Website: lowes
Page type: review-order
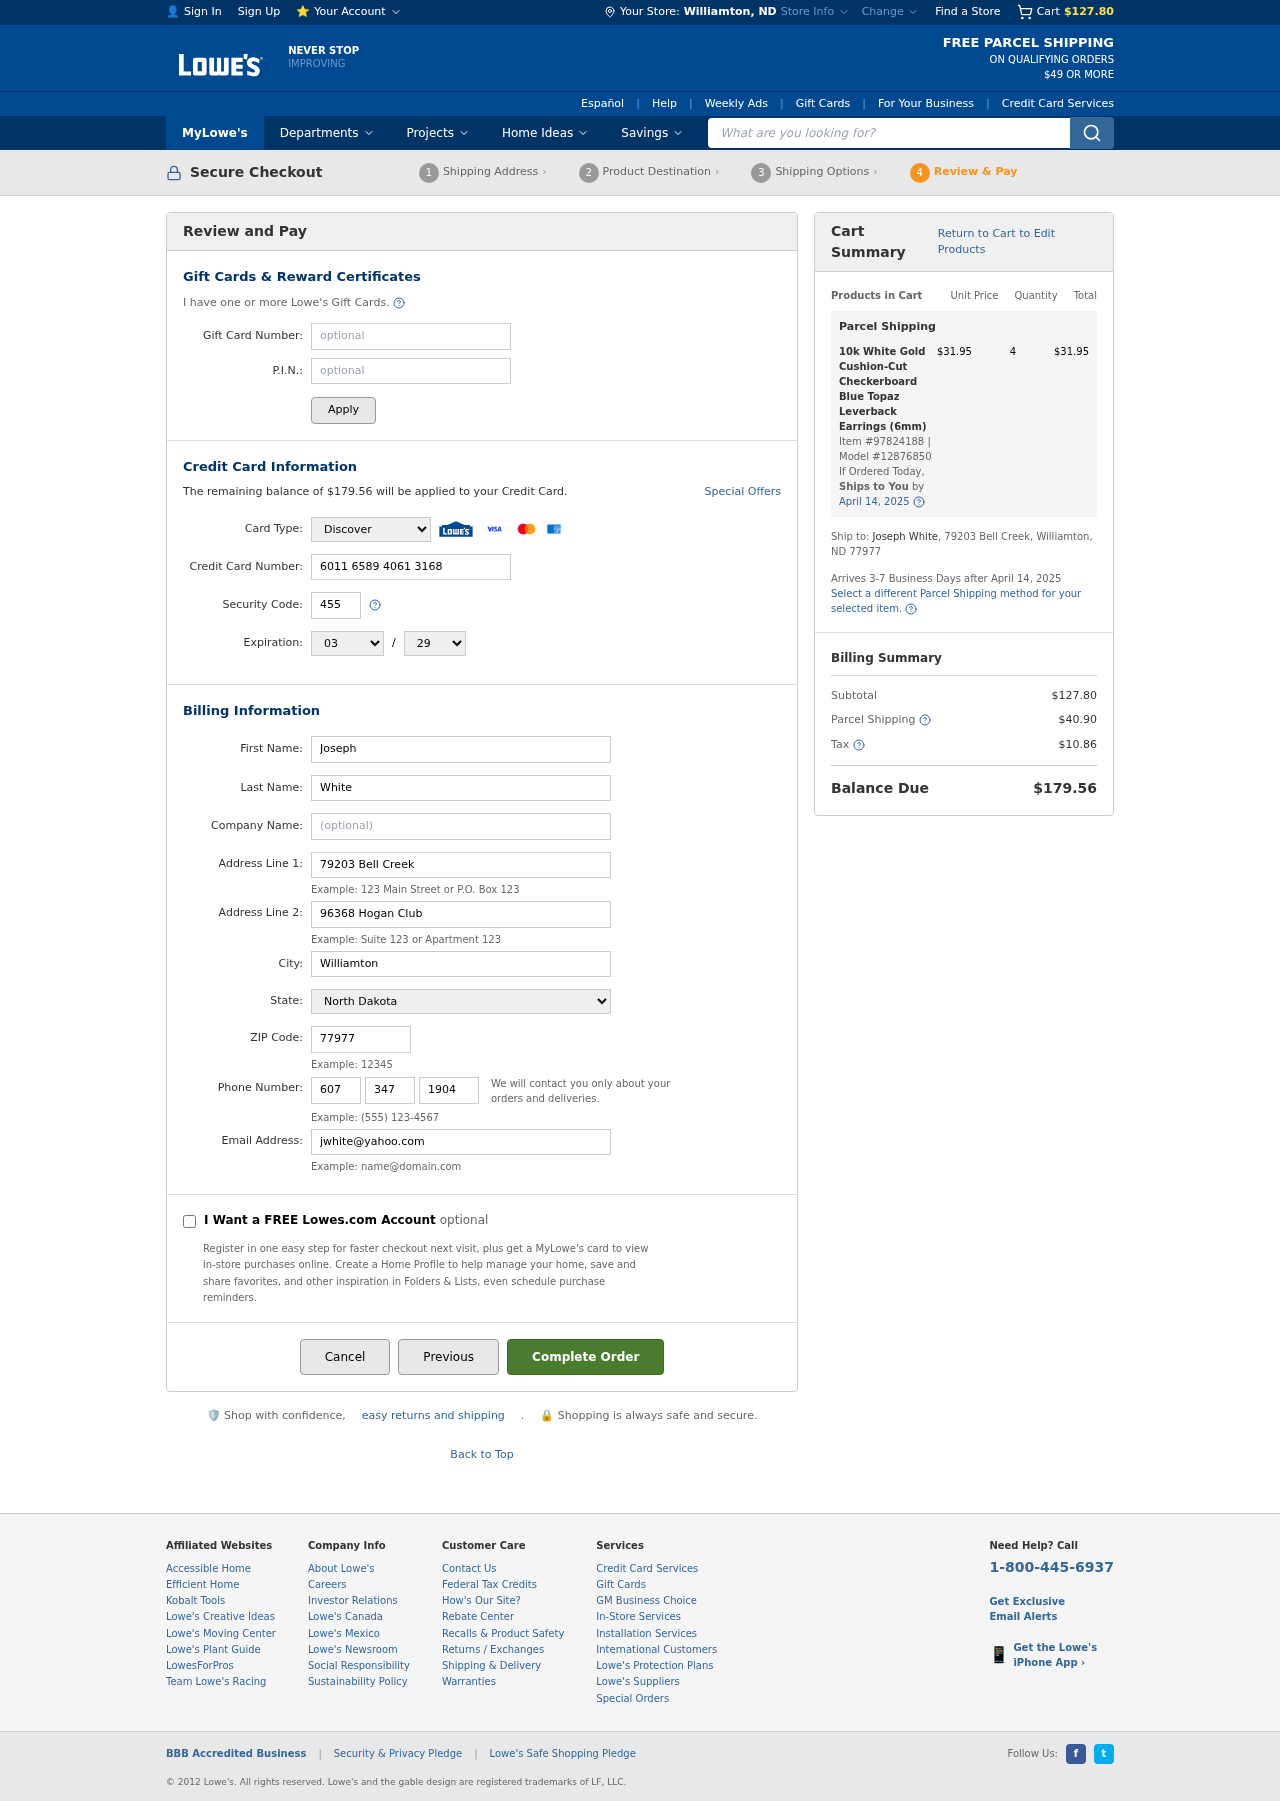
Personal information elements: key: PII_CARD_CVV
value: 455
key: PII_CARD_EXPIRY_MONTH
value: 03
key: PII_CARD_EXPIRY_YEAR
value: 29
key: PII_CARD_NUMBER
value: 6011 6589 4061 3168
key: PII_CARD_TYPE
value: Discover
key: PII_CITY
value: Williamton
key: PII_CITY_STATE
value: Williamton, ND
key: PII_EMAIL
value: jwhite@yahoo.com
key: PII_FIRSTNAME
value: Joseph
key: PII_LASTNAME
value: White
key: PII_PHONE_AREA
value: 607
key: PII_PHONE_PREFIX
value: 347
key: PII_PHONE_SUFFIX
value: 1904
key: PII_POSTCODE
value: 77977
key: PII_STATE
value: North Dakota
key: PII_STREET
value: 79203 Bell Creek
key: PII_STREET2
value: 79203 Bell Creek
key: PII_STREET2
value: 96368 Hogan Club
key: PII_FULLNAME2
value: Joseph White
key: PII_CITY_STATE_ZIP2
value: Williamton, ND 77977
Product elements: key: PRODUCT1_NAME
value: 10k White Gold Cushion-Cut Checkerboard Blue Topaz Leverback Earrings (6mm)
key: PRODUCT1_PRICE
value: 31.95
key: PRODUCT1_QUANTITY
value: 4
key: PRODUCT1_ITEM_NUMBER
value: Item #97824188
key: PRODUCT1_MODEL_NUMBER
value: Model #12876850
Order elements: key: ORDER_SUBTOTAL
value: $127.80
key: ORDER_BALANCE_DUE
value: $179.56
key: ORDER_SHIPPING_DATE
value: April 14, 2025
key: ORDER_ITEM_TOTAL
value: $31.95
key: ORDER_SHIPPING_DATE2
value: April 14, 2025
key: ORDER_SHIPPING_COST
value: $40.90
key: ORDER_TAX
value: $10.86
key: ORDER_TOTAL
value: $179.56
Search elements: key: HEADER_SEARCH
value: What are you looking for?